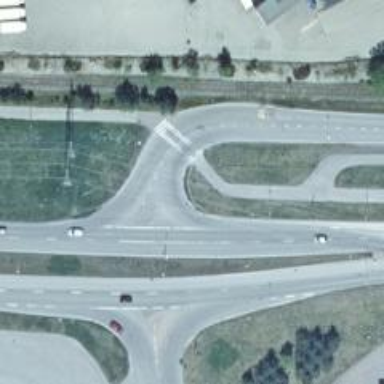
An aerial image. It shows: Marked crossing on asphalt cycleway.